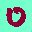
Label: 0